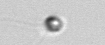
Label: flagellate